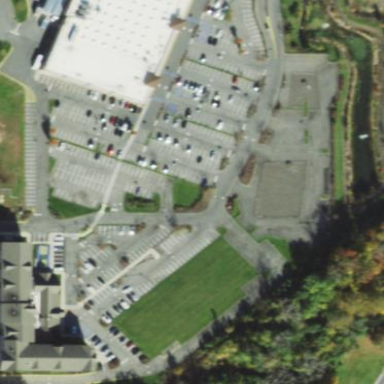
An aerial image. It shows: Retail area.